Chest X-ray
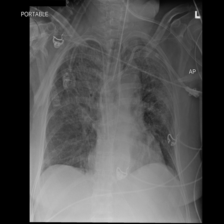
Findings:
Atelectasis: negative
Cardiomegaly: negative
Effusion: negative
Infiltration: positive
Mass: negative
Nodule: negative
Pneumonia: negative
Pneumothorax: negative
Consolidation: negative
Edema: negative
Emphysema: negative
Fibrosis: negative
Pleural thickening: negative
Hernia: negative